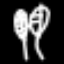
Label: leaf